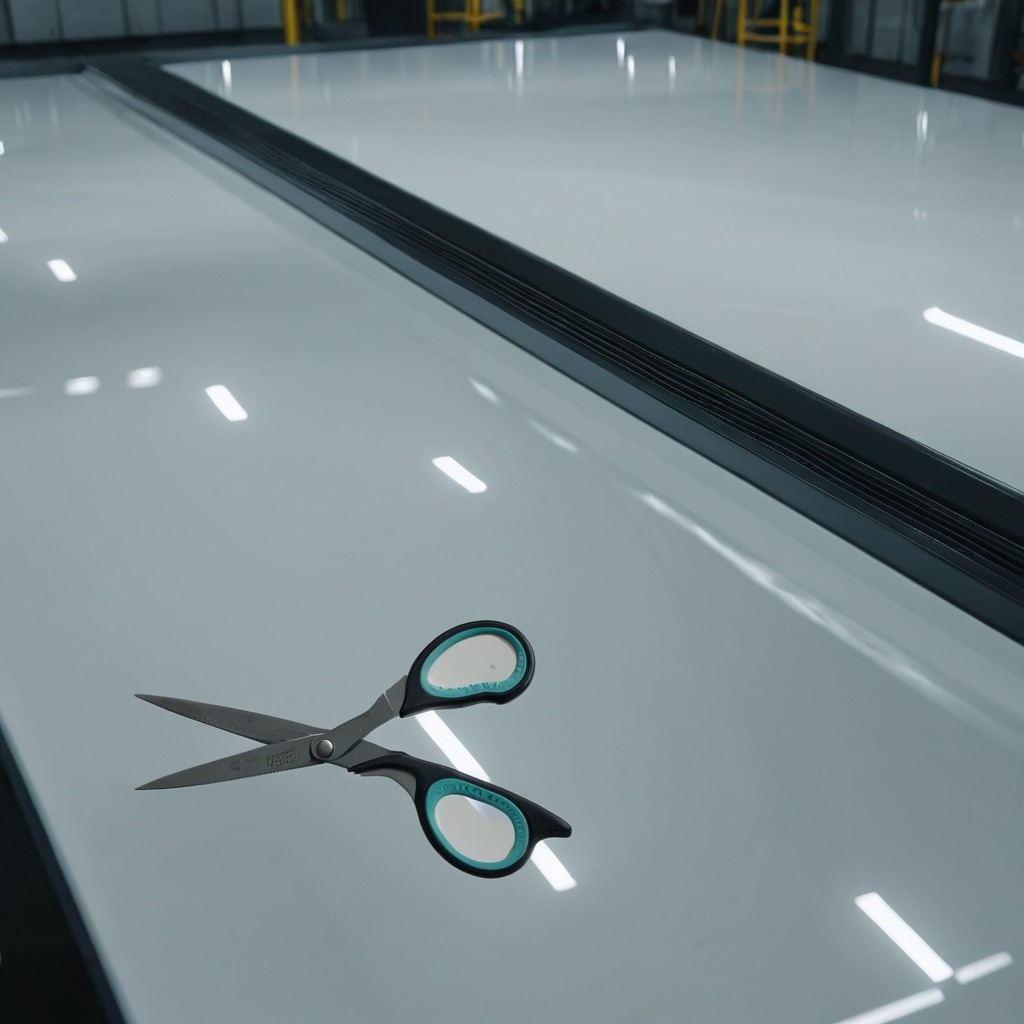
A scissor is lying on a high-gloss table in a ship maintenance bay industrial lighting.